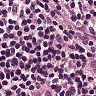
Metastatic tissue present: no